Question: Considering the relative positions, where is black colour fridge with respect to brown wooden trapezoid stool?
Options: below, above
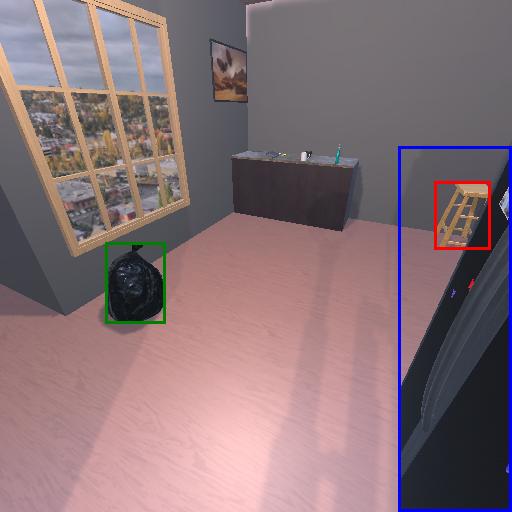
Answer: below